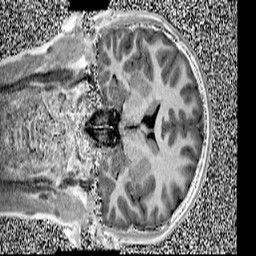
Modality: UNIT1
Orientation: coronal
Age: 12
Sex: male
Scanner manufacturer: siemens
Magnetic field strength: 3 T
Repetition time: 4 s
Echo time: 0.00299 s